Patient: sex M, age 76
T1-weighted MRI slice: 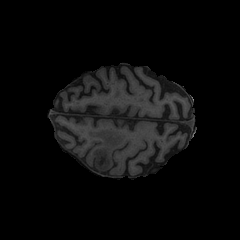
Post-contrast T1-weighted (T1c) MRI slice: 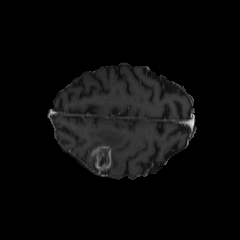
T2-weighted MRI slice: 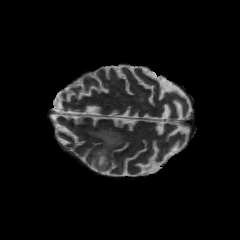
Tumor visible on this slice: yes
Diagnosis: Glioblastoma, IDH-wildtype
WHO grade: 4